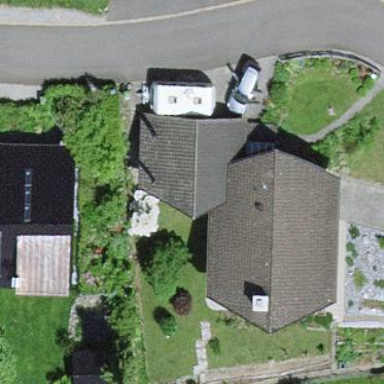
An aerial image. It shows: Garage.